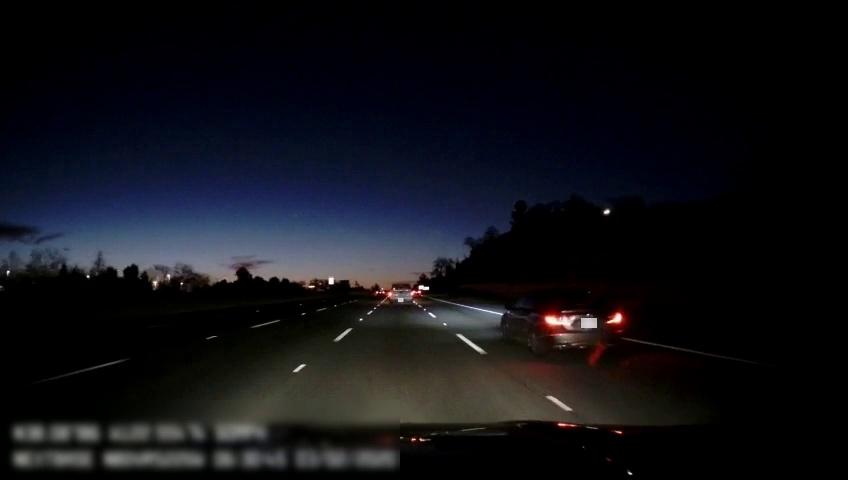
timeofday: Night
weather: Other
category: Drivable Space
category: Vehicles | Truck
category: Vehicles | Car
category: Vehicles | Car
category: Lanes | Alternate Lane
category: Lanes | Alternate Lane
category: Lanes | Alternate Lane
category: Lanes | Alternate Lane